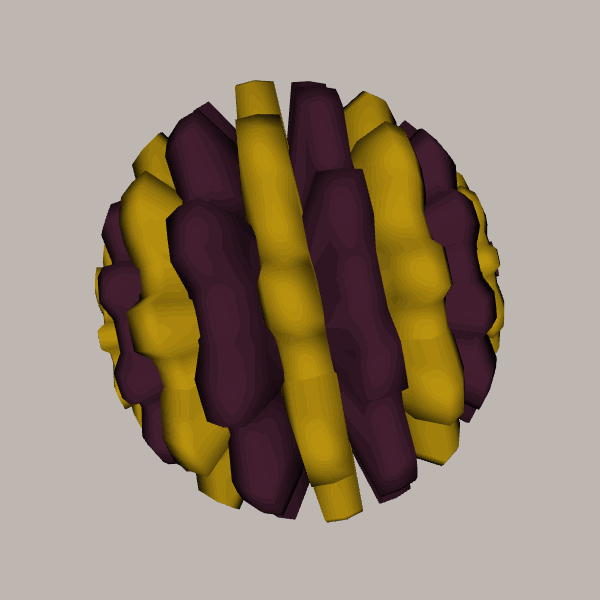
Background: light